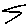
Label: zigzag